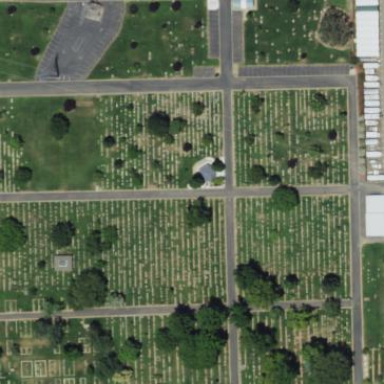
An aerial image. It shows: Cemetery.